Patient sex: M
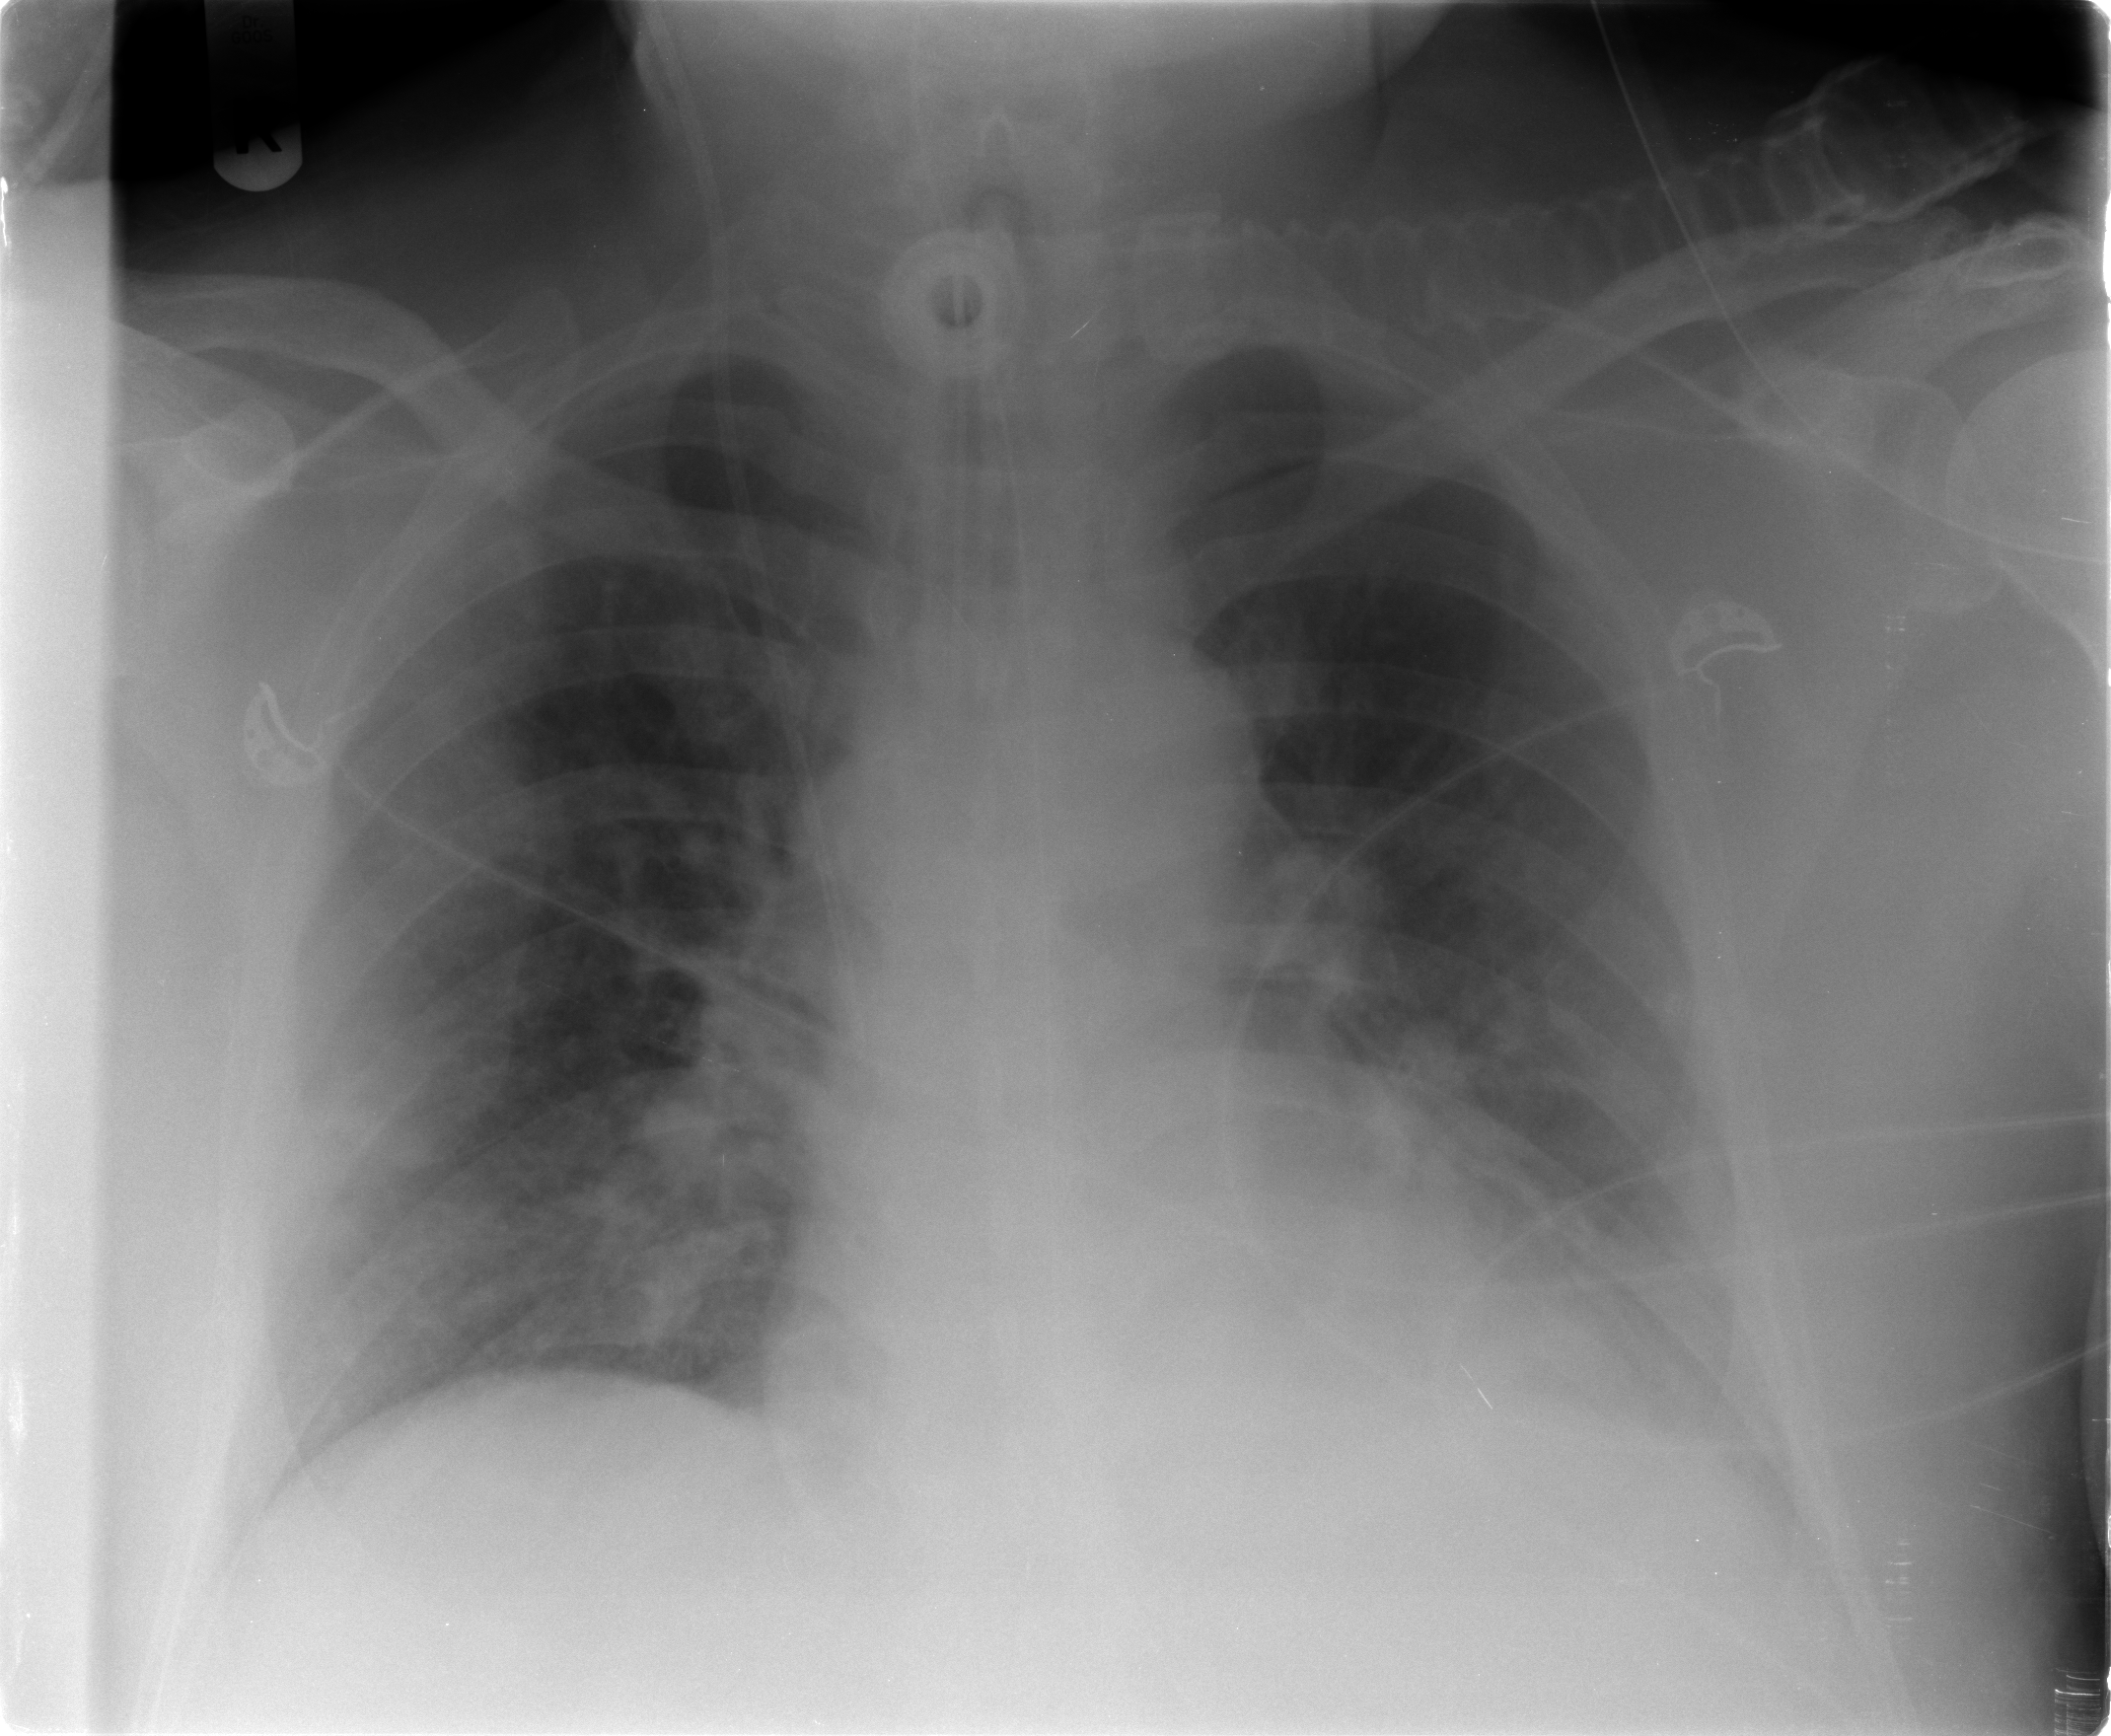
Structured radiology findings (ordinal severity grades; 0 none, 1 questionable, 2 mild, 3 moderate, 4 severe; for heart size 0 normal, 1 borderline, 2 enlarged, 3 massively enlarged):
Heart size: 2
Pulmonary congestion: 2
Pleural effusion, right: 0
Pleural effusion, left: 2
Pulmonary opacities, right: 0
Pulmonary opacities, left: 2
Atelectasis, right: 2
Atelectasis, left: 2